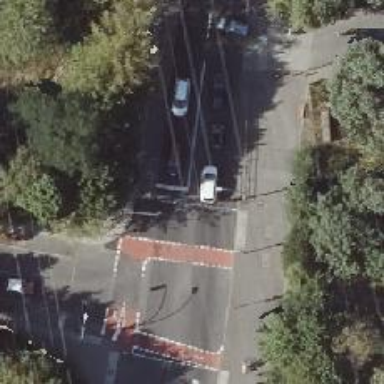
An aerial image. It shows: Road with traffic signals.